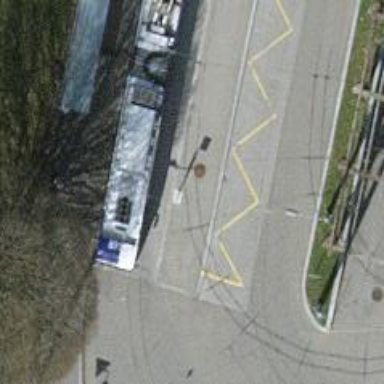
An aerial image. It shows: Trolleybus stop position for public transport.